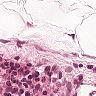
Metastatic tissue present: no